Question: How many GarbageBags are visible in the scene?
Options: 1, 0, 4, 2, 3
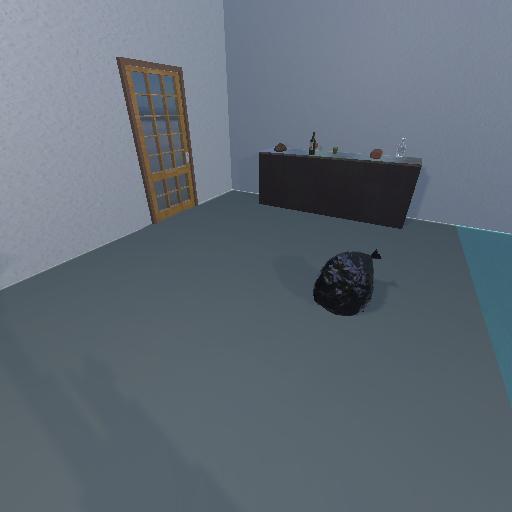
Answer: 1